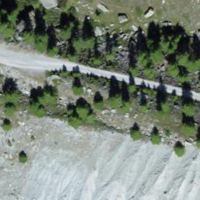
EUNIS habitat code: 48
Species observed at this site:
Dryas octopetala